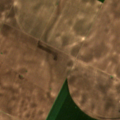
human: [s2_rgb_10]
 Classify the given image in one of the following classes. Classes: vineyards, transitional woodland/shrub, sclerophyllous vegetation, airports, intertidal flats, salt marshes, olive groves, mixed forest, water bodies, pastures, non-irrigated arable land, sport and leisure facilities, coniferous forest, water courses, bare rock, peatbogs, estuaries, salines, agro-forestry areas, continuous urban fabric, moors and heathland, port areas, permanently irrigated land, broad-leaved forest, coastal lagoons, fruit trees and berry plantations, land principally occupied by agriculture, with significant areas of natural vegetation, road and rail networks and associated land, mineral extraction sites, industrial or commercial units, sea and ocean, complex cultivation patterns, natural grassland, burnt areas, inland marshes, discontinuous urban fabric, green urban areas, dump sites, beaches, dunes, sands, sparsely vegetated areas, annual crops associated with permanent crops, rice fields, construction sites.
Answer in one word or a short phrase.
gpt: non-irrigated arable land